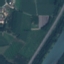
Label: Highway